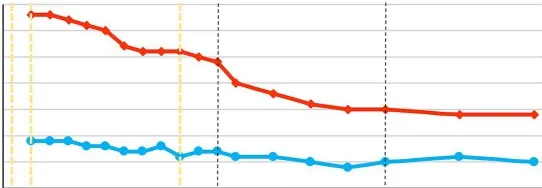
Timeline of Pharmacological and Psychopathological Changes. Psychopathological changes measured by MADRS and YMRS in mania-like periods. An initial improvement in both mania and depressive-like symptoms was observed during trazodone treatment, reaching a plateau in the response at month 9. Subsequently, the addition of lithium resulted in a greater improvement, and this response was sustained for up to 3 years of follow-up. MADRS, Montgomery-Asberg Depression Rating Scale; YMRS, Young Mania Rating Scale.
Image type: chart (chart)